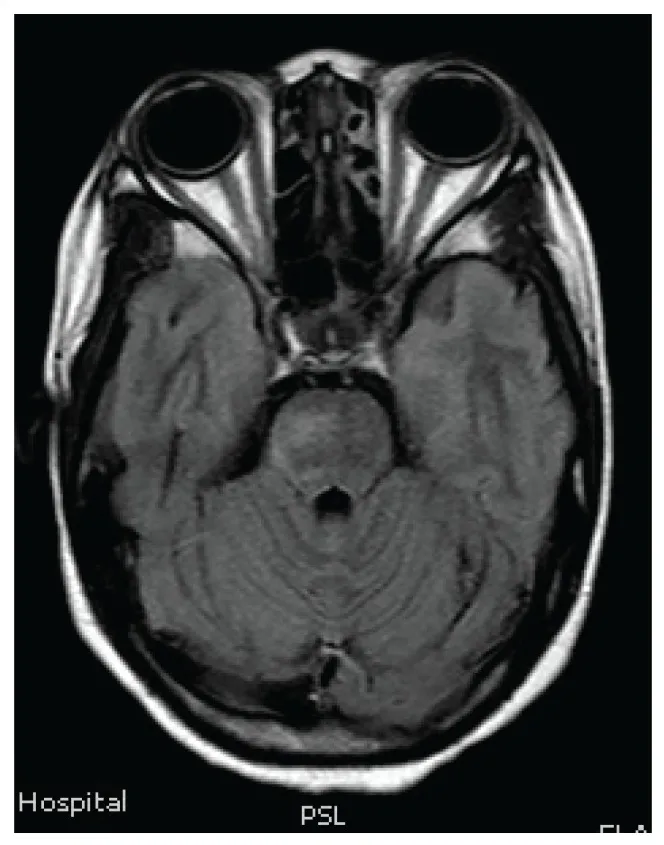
Axial fluid-attenuated inversion recovery magnetic resonance showing patchy hyperintensity in the midbrain and depicting faint hyperintensity of the right posterior optic nerve.
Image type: radiology (mri)